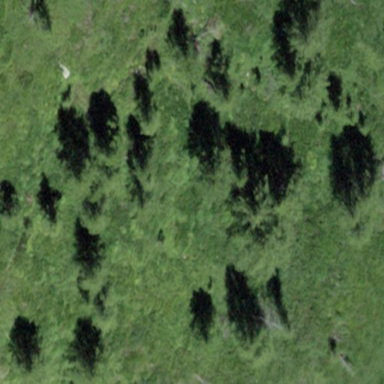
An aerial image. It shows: Forest with needle-leaved trees.